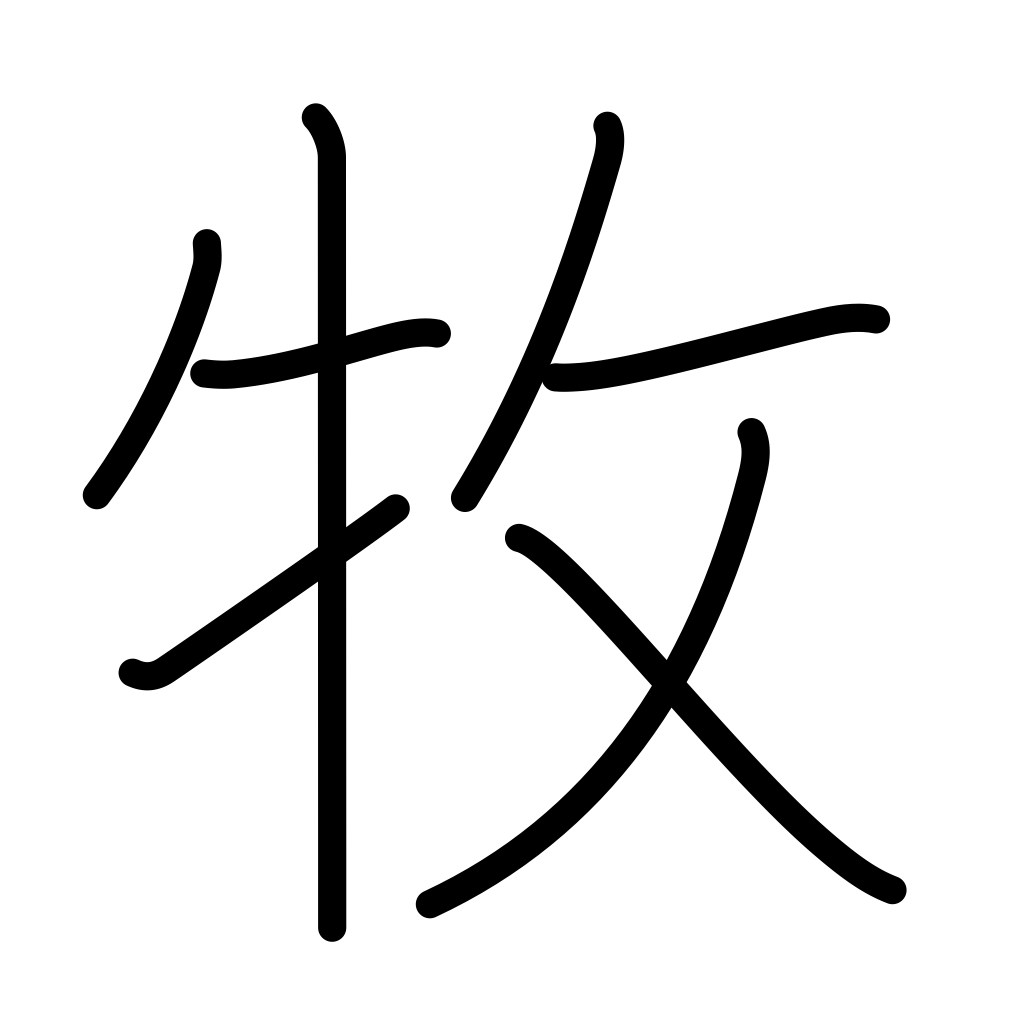
Meaning: breed, care for, shepherd, feed, pasture